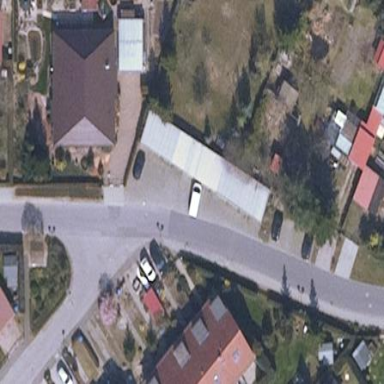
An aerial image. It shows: Group of garages.